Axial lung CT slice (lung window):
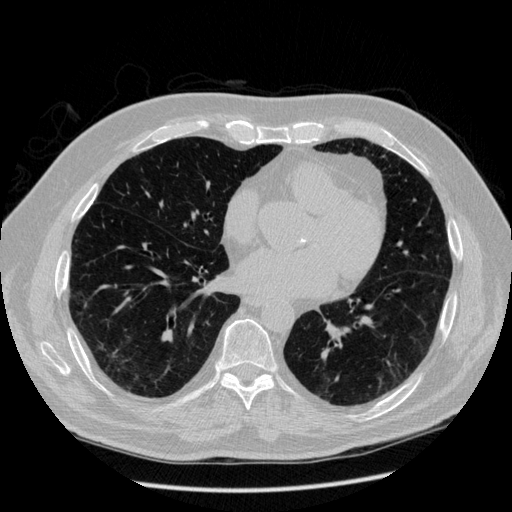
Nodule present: no